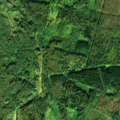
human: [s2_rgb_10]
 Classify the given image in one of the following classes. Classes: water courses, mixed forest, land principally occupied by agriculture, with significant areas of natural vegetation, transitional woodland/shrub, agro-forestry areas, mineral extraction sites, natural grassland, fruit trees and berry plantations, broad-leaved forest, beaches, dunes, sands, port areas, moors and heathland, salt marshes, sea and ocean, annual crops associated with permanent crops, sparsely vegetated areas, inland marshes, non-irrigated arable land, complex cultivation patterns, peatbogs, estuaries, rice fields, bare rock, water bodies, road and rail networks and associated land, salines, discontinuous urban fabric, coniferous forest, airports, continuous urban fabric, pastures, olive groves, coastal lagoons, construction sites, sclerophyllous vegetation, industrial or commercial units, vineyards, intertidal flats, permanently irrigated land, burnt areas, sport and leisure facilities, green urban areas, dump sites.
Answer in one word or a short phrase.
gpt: broad-leaved forest, mixed forest